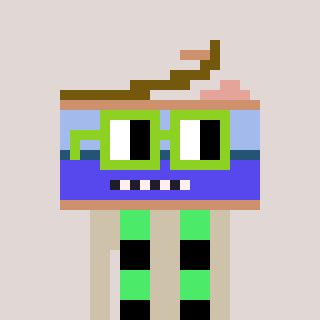
a pixel art character with square light green glasses, a canned ham-shaped head and a bege-colored body on a warm background